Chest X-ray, AP view. Patient: 45 years old, sex F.
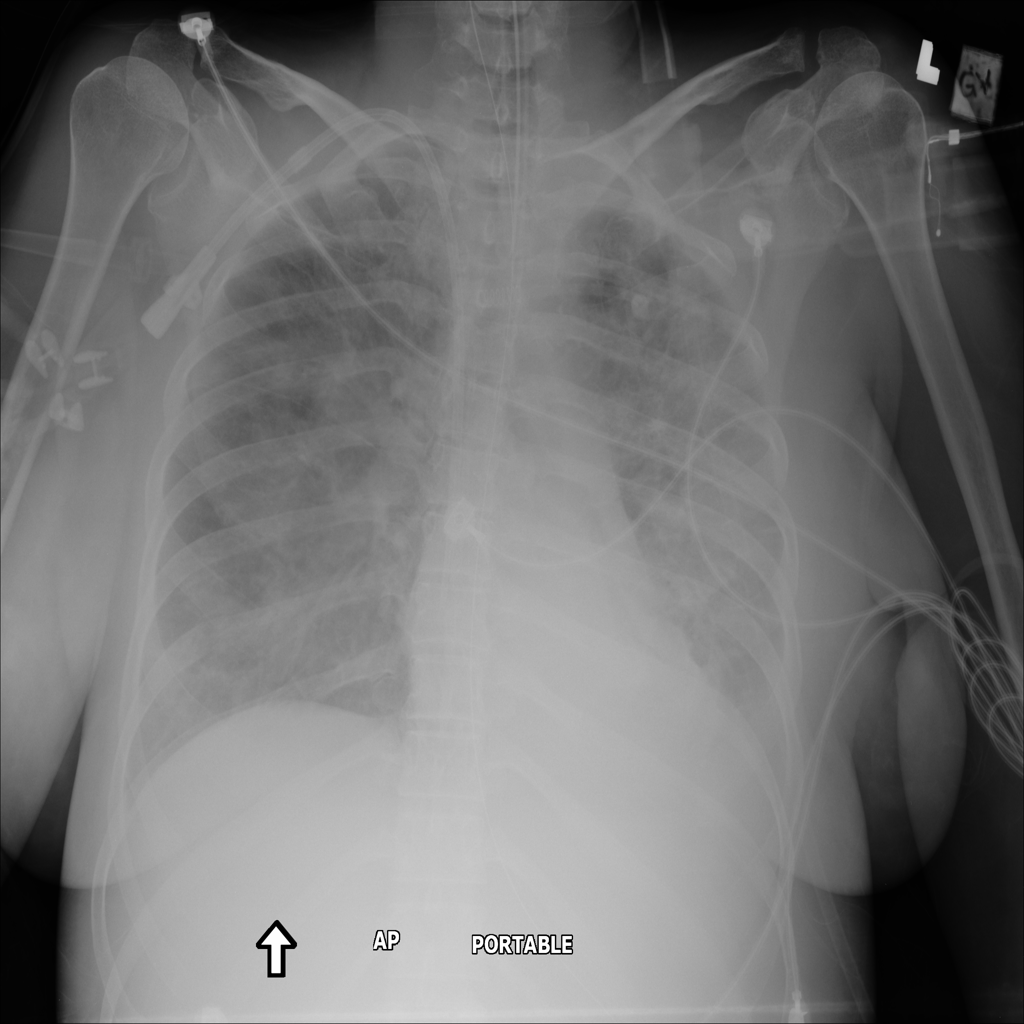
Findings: Atelectasis, Edema, Infiltration